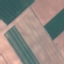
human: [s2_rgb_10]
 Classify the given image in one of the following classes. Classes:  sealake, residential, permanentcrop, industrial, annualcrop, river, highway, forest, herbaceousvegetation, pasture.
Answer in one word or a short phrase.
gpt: AnnualCrop